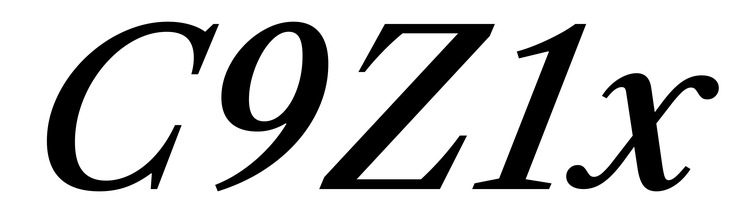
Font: LibreCaslonText-Italic_Medium_Italic